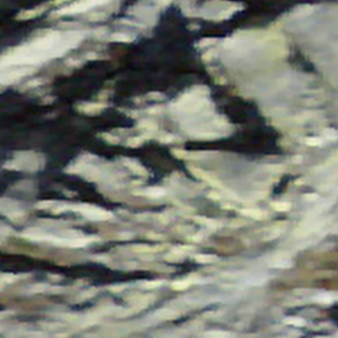
Label: other